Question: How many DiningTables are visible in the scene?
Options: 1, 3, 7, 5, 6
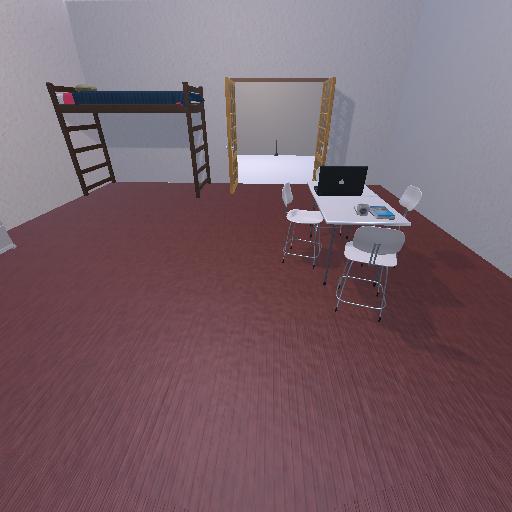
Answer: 1